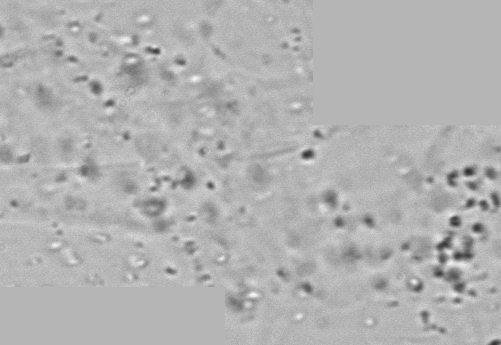
Label: Phaeocystis